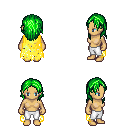
a pixel art fantasy rpg character, female body template, human, tanned skin, yellow tattered cape, white pants, green long hairstyle, four views (front, back, left, right), 2x2 character sprite sheet, small pixel art, hard edges, no anti-aliasing